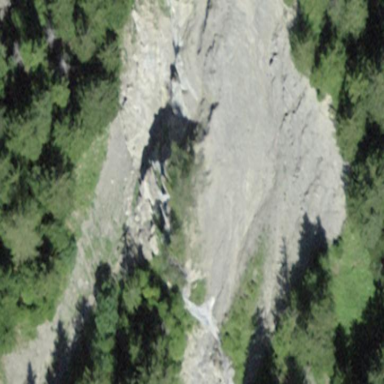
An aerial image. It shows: Natural scree.